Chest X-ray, PA view. Patient: 40 years old, sex M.
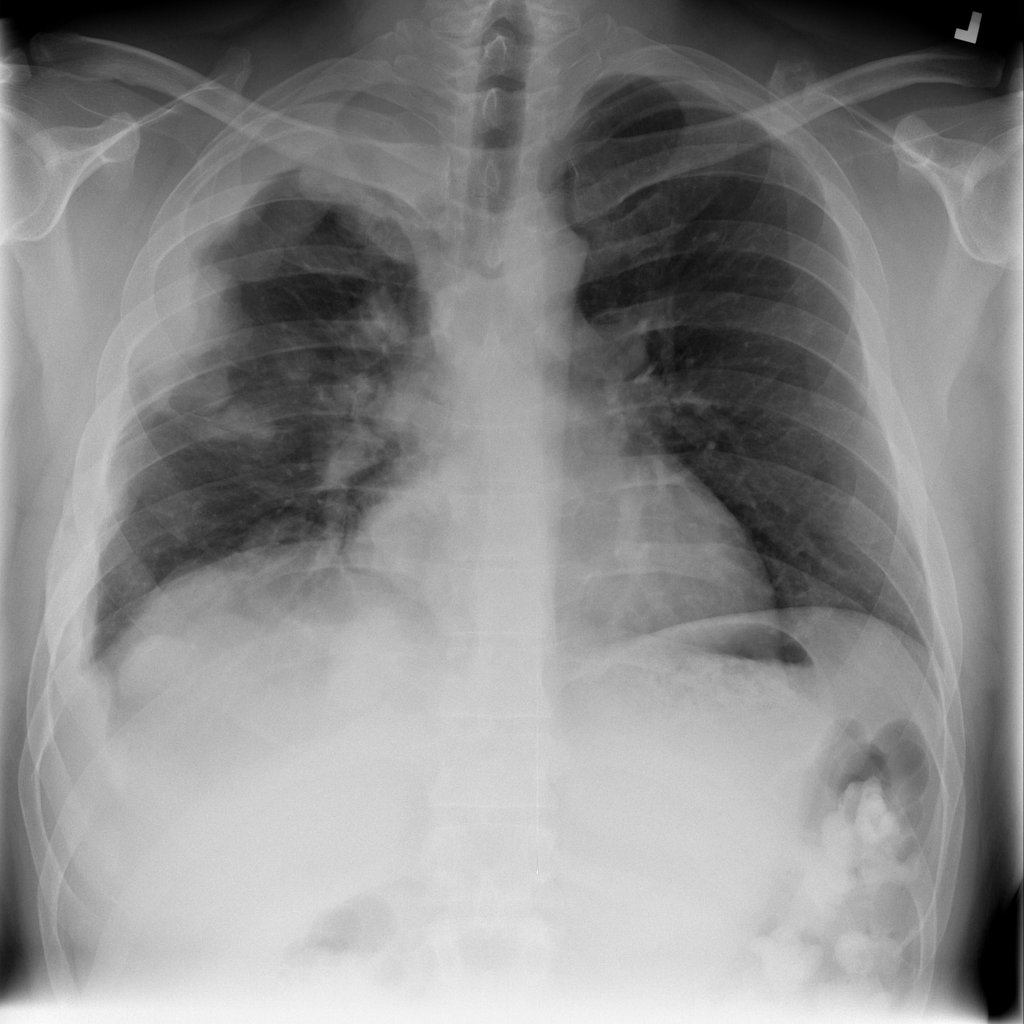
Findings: Nodule, Pleural_Thickening